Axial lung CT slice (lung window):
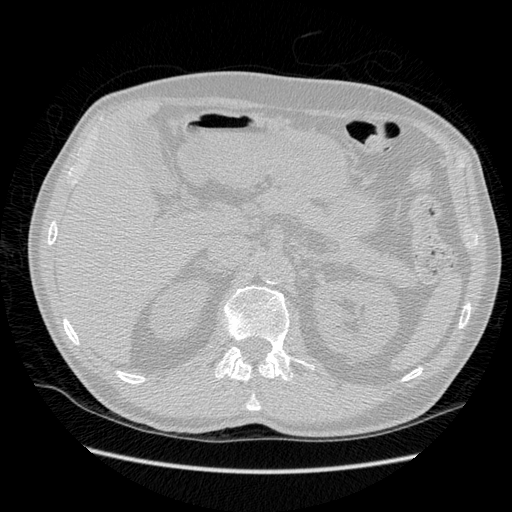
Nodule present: no